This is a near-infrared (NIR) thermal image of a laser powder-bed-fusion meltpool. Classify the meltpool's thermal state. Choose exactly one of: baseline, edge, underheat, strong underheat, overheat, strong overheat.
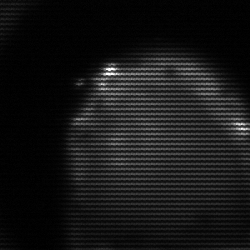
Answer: edge